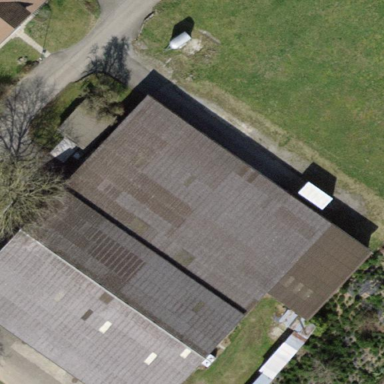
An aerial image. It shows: Rural barn.